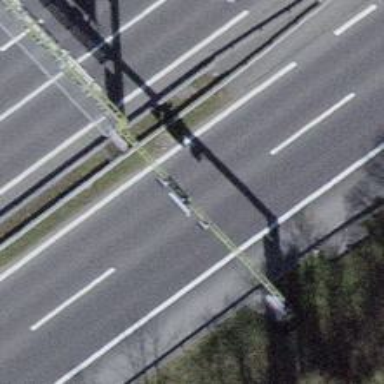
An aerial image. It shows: Gantry structure.